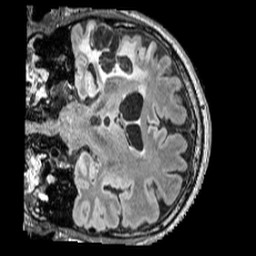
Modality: FLAIR
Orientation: coronal
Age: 47
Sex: male
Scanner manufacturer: siemens
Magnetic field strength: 3 T
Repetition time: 5 s
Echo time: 0.387 s